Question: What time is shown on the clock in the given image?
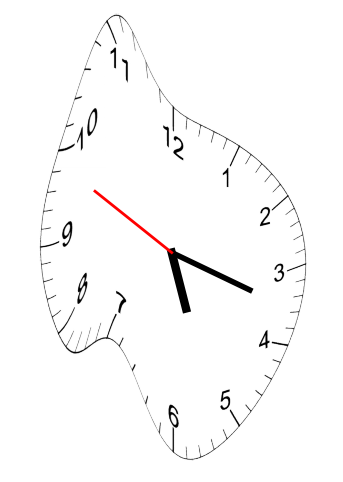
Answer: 05:17:49